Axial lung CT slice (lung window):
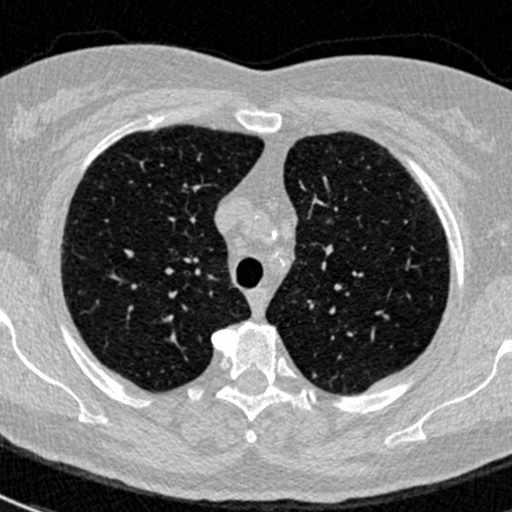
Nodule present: no